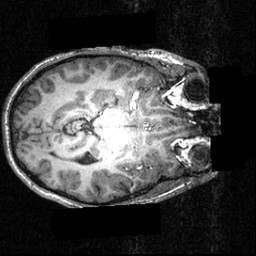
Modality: T1w
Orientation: axial
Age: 21
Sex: male
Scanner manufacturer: siemens
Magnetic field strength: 3.951 T
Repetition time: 1.5 s
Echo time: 0.00335 s